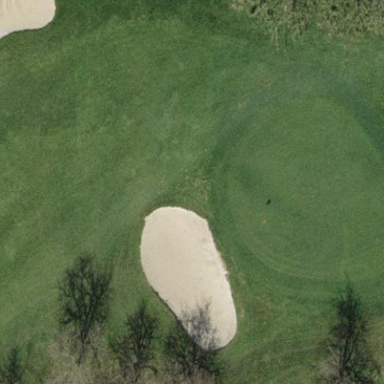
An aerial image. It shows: Sand bunker on golf course.